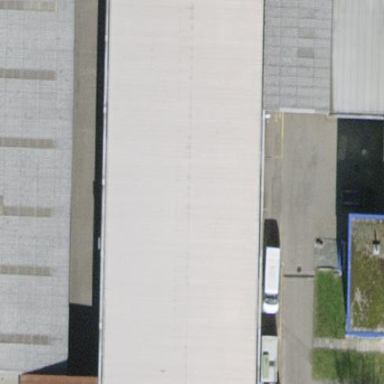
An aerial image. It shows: Industrial building.